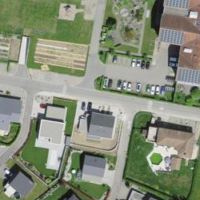
EUNIS habitat code: 54
Species observed at this site:
Ribes sanguineum